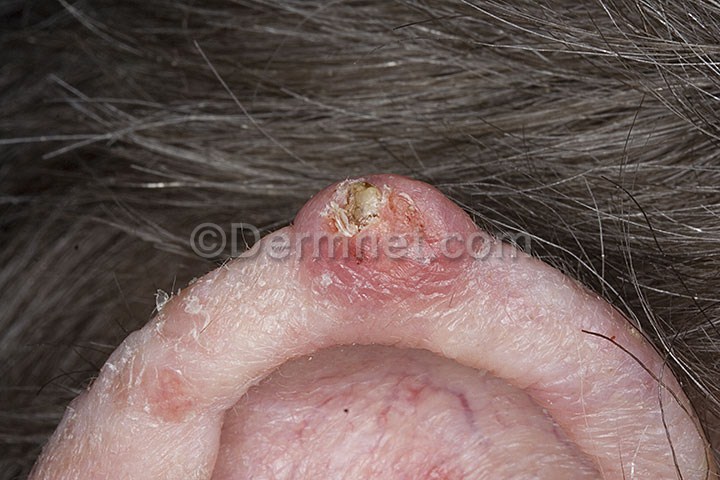
Disease: Seborrheic Keratoses and other Benign Tumors